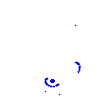
Particle: kaon